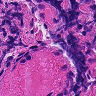
Metastatic tissue present: no